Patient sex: M
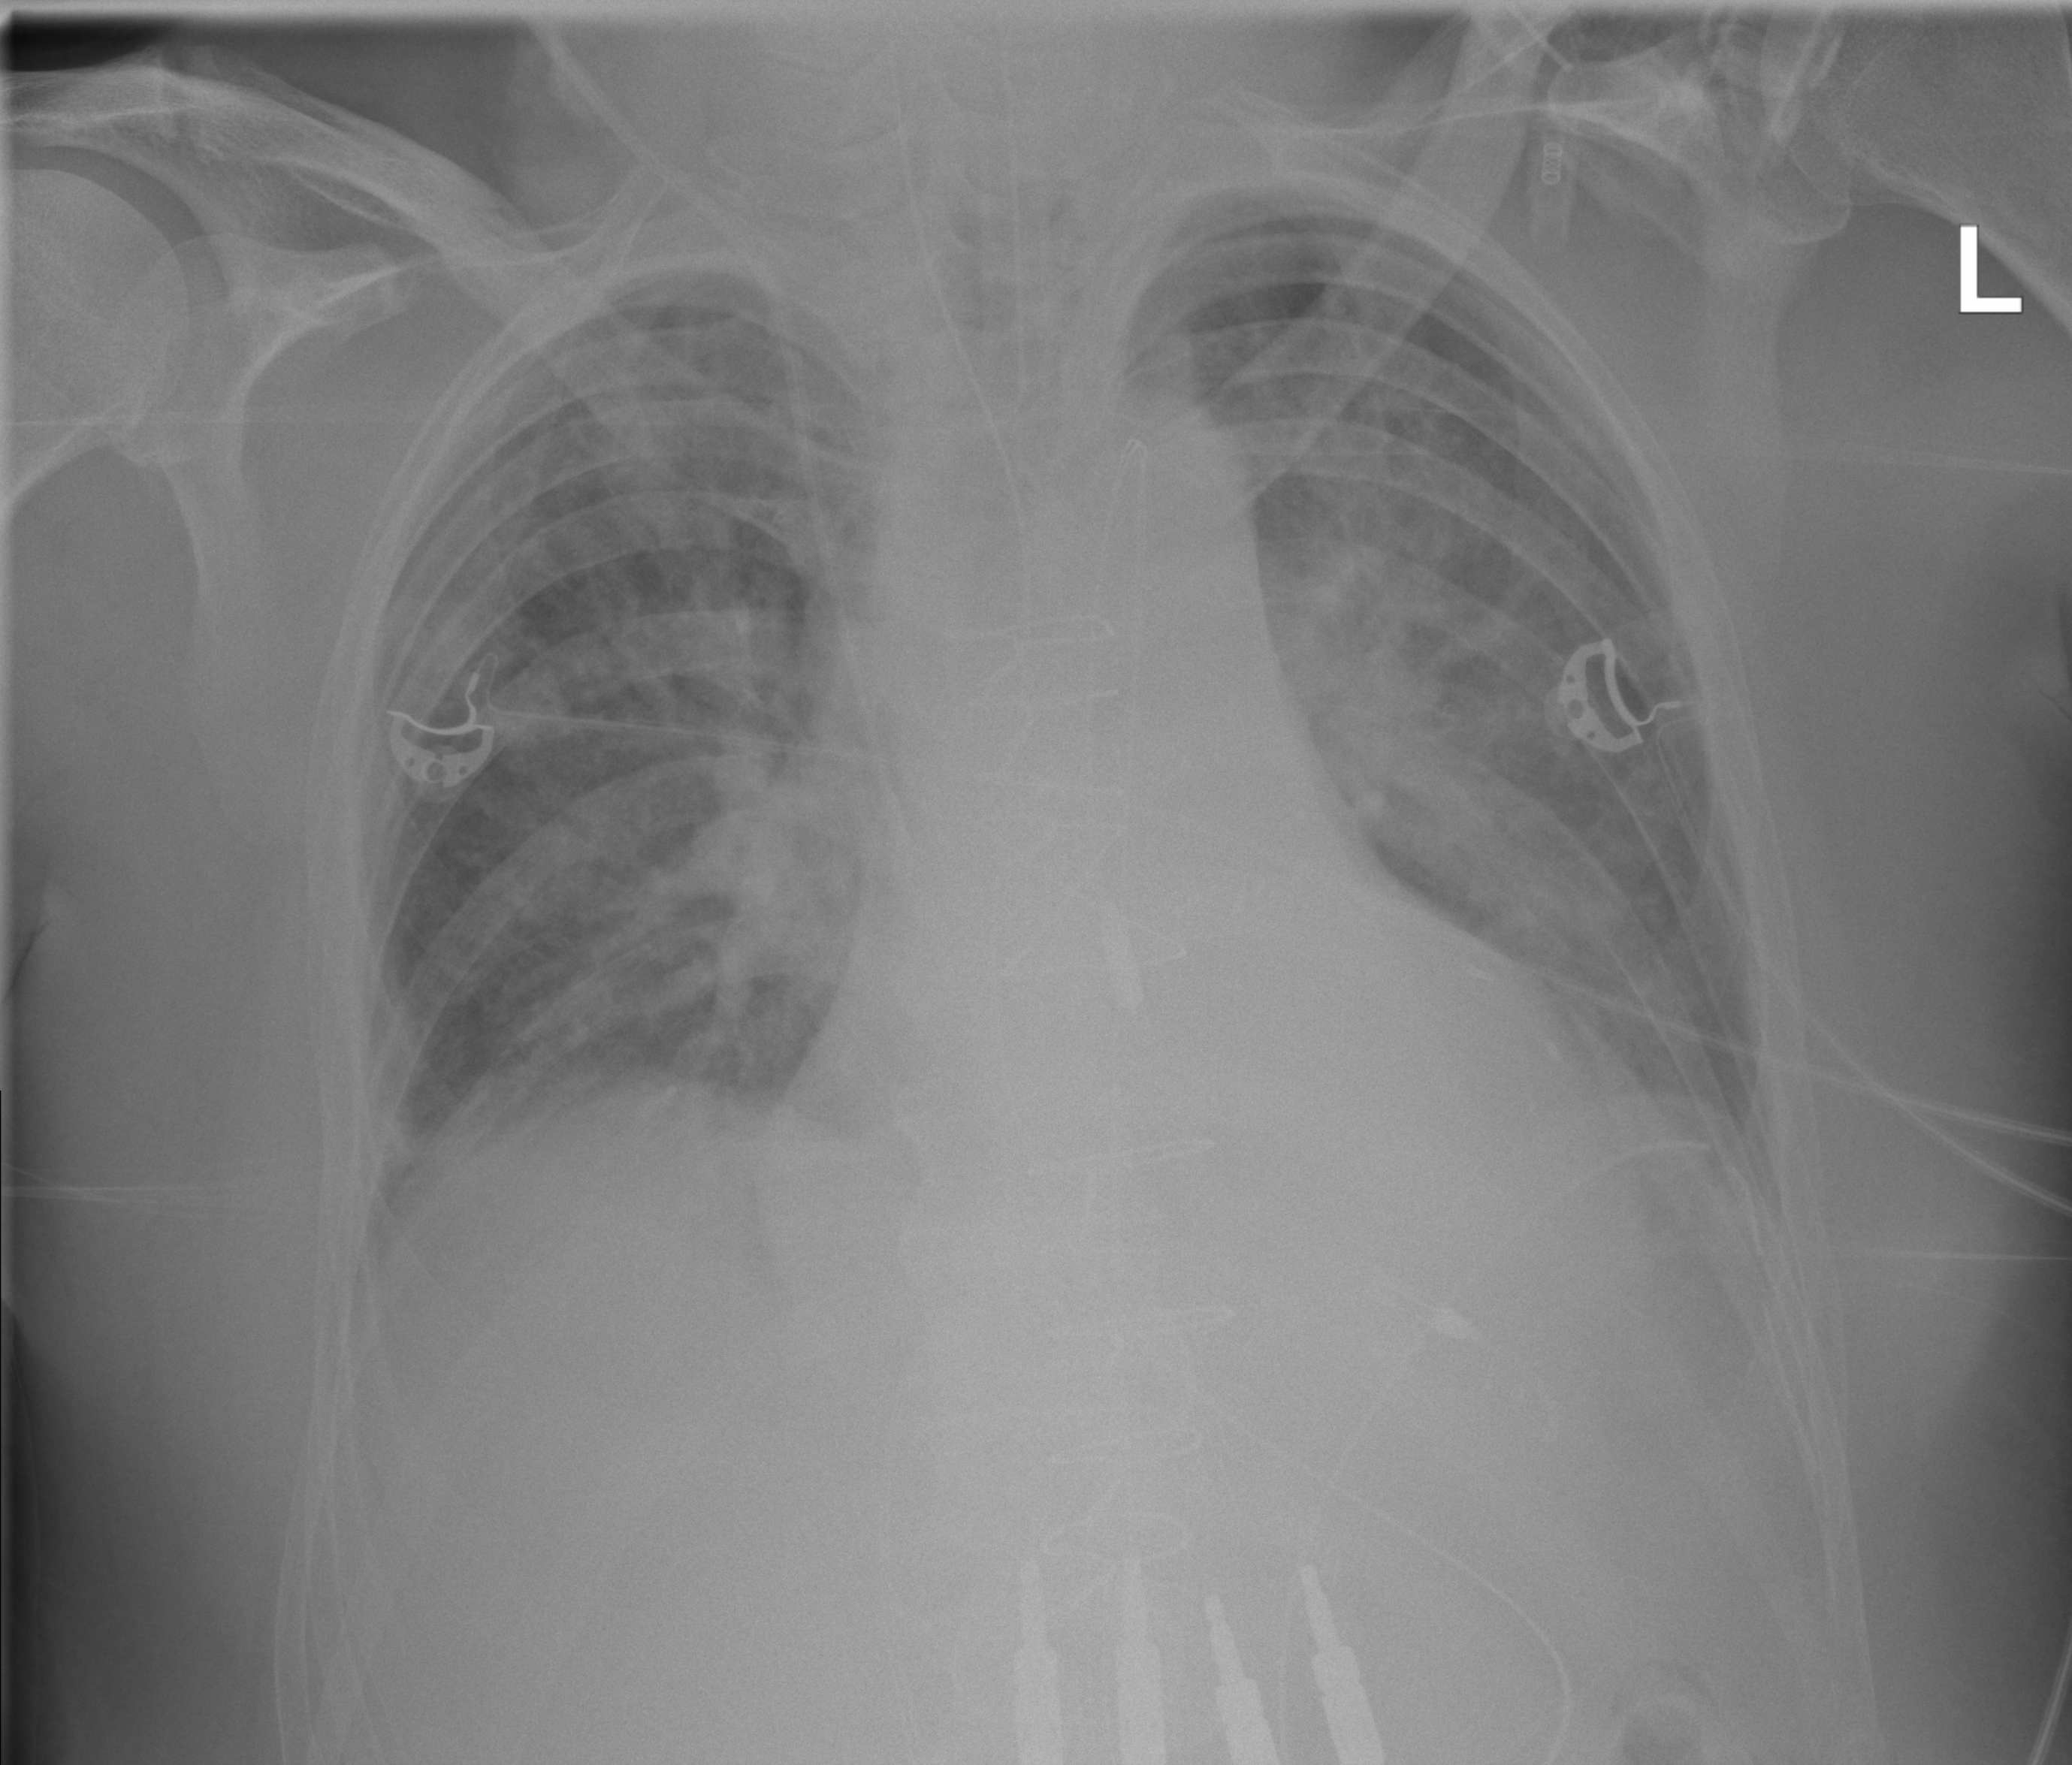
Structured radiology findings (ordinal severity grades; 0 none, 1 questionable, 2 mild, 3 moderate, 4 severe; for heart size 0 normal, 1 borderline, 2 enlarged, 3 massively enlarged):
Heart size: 1
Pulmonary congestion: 3
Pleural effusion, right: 2
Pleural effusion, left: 1
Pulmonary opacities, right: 2
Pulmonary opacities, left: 2
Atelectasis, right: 2
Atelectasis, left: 2